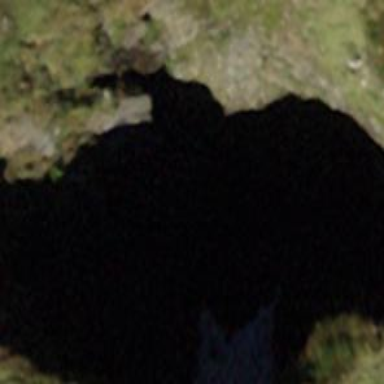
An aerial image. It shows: Sinkhole in the natural landscape.